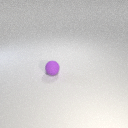
small purple rubber sphere